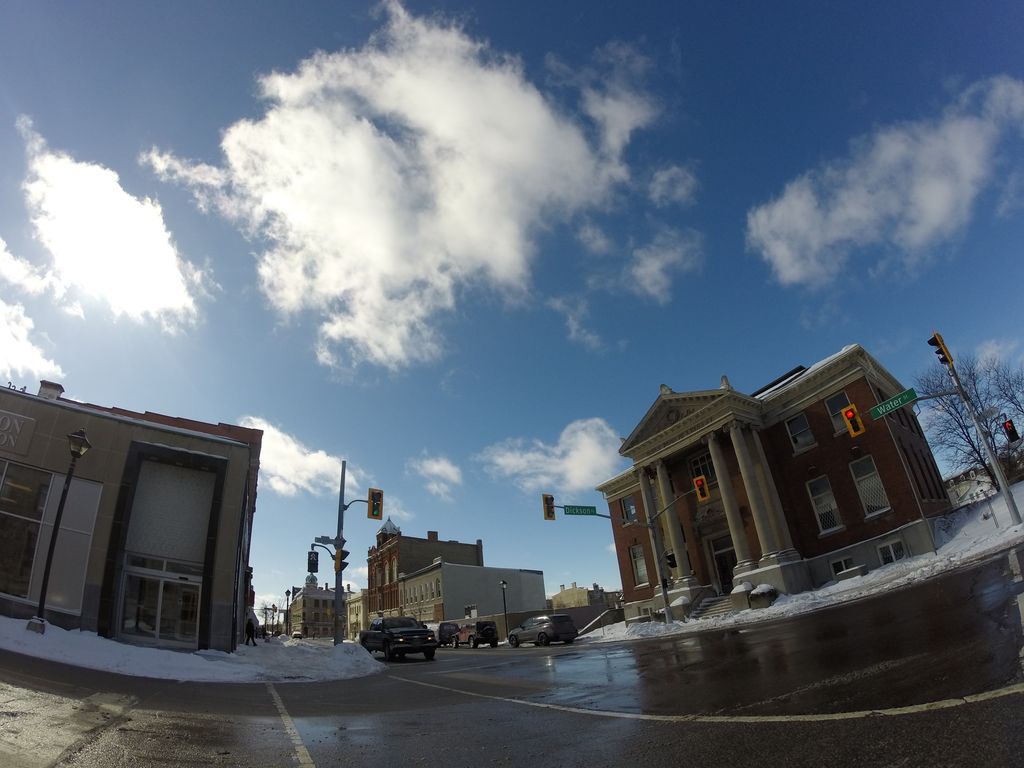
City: kitchener-waterloo